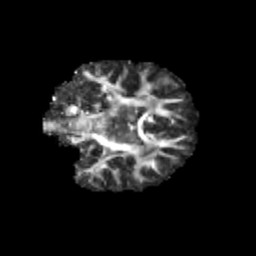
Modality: FA
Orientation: coronal
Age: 13
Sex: female
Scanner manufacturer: siemens
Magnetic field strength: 3 T
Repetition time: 3.8 s
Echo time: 0.07 s